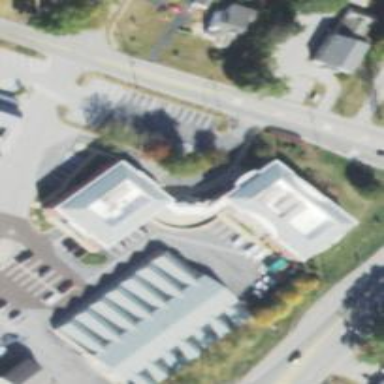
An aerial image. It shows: Government office building.